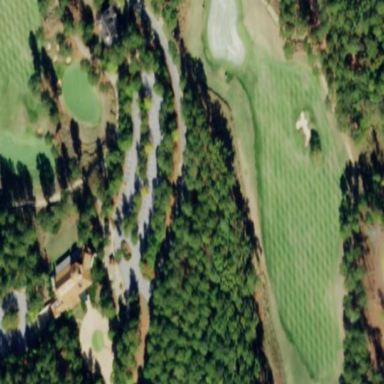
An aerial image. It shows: Rough area on grassy golf course.